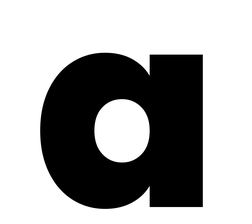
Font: Poppins-ExtraBold